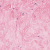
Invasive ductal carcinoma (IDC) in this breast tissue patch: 0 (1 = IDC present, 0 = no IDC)